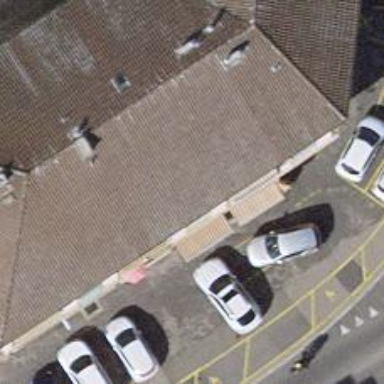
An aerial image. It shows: Cafe that also serves as kiosk.